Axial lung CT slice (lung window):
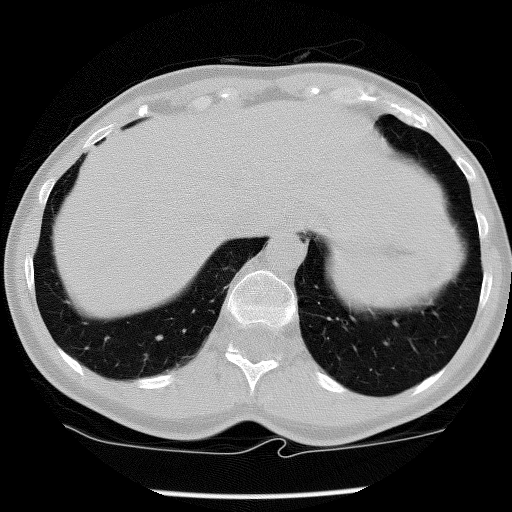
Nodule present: no